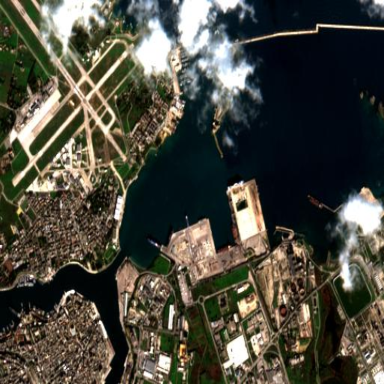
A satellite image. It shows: Industrial area designated for port activities.